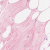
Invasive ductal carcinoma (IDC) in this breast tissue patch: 0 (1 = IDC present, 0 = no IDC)